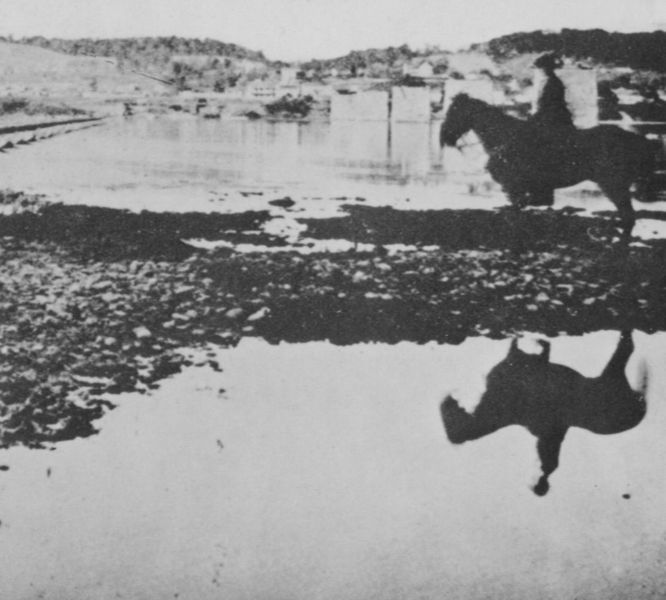
Titel: Überreste einer zerstörten Brücke bei Richmond
Künstler: Mathew B. Brady
Schlagwörter: himmel, mann, schatten, wasser, weiß, bäume, landschaft, see, stadt, ufer, frau, grau, hintergrund, hut, licht, profil, schwarz, gebäude, weg, federn, stein, steine, spiegel, erde, horizont, häuser, hügel, spiegelung, gewässer, pfad, sonne, rechts, wald, pferd, reiter, ausritt, reiten, reiterin, pfütze, strand, dorf, geröll, silhouette, steg, widerschein, unscharf, foto, fotografie, photographie, kiesel, asien, schwarz-weiß, dreispitz, schlamm, photo, lache, lac, tümpel, aufnahme, cheval, eau, unschärfe, effekt, cavalier, schwarzweiß weiß, reflet, rivière, verwaschen, eisenbahnbau, pfutze, hü+gel, homme à cheval